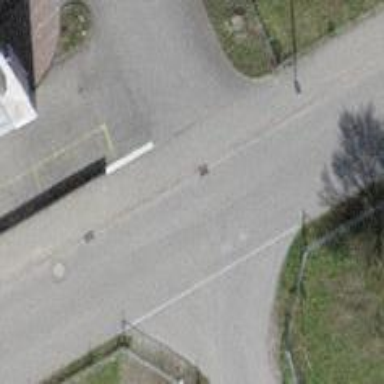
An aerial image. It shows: Unclassified road with asphalt surface. There is sidewalk on the left side.